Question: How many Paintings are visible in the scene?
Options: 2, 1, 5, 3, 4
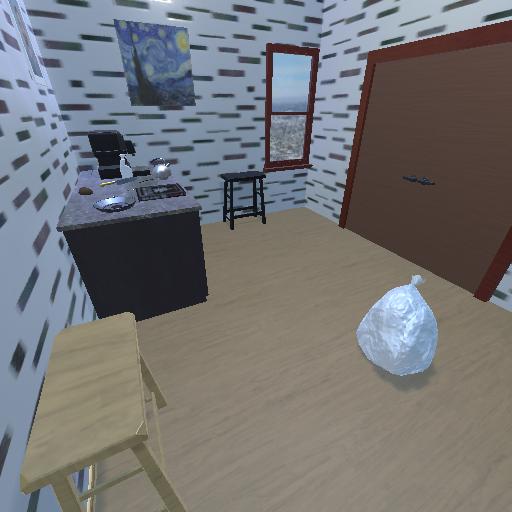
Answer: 2